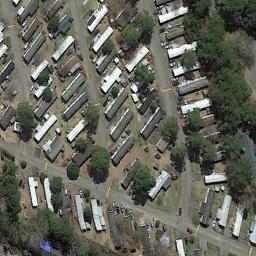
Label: mobile_home_park